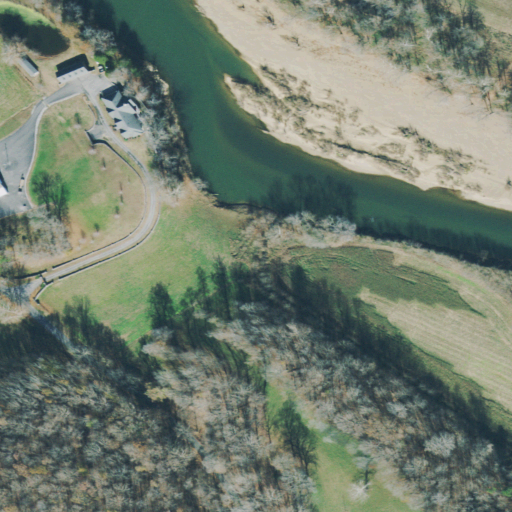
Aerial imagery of valley in Tennessee named Mossy Shoals Hollow containing deciduous forest, pasture, cultivated crops, open water, woody wetlands, open development, mixed forest, herbaceous wetlands, low intensity development, barren land, medium intensity development, and shrub